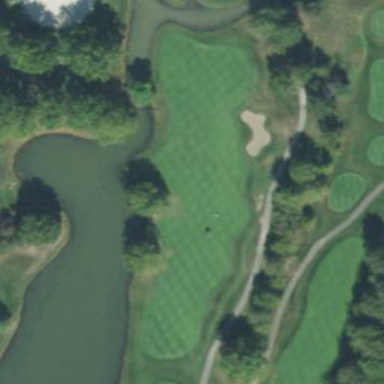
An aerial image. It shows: Golf tee.